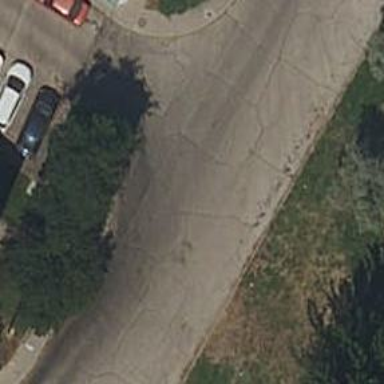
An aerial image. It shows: Asphalt road in living street.